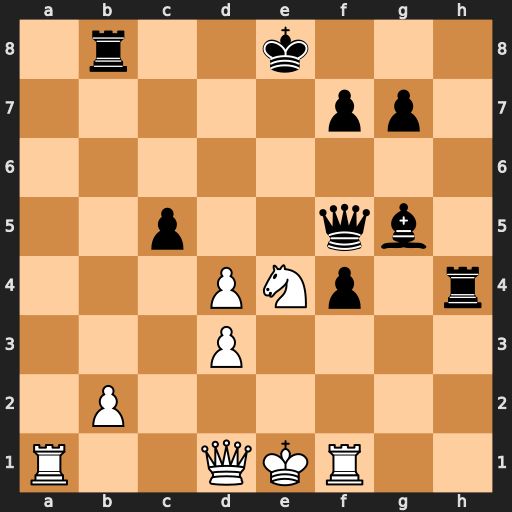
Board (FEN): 1r2k3/5pp1/8/2p2qb1/3PNp1r/3P4/1P6/R2QKR2
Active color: w
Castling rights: Q
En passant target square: -
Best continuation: Nd6+ Kf8 Nxf5